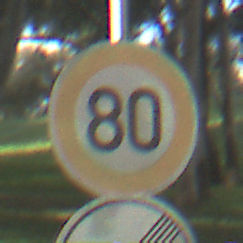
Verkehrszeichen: Geschwindigkeit80
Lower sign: EndeUeberholverbot
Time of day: MorningAfternoon
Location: Outdoor (Nature)
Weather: Clear
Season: NotSpecified
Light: Natural